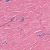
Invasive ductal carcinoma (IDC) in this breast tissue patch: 0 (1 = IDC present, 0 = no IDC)